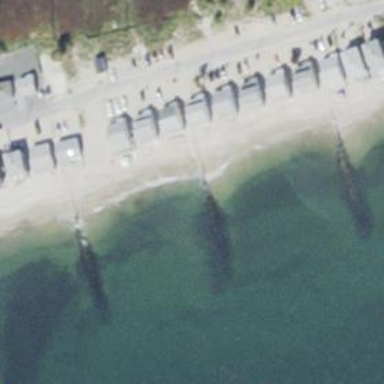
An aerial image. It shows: Breakwater structure.